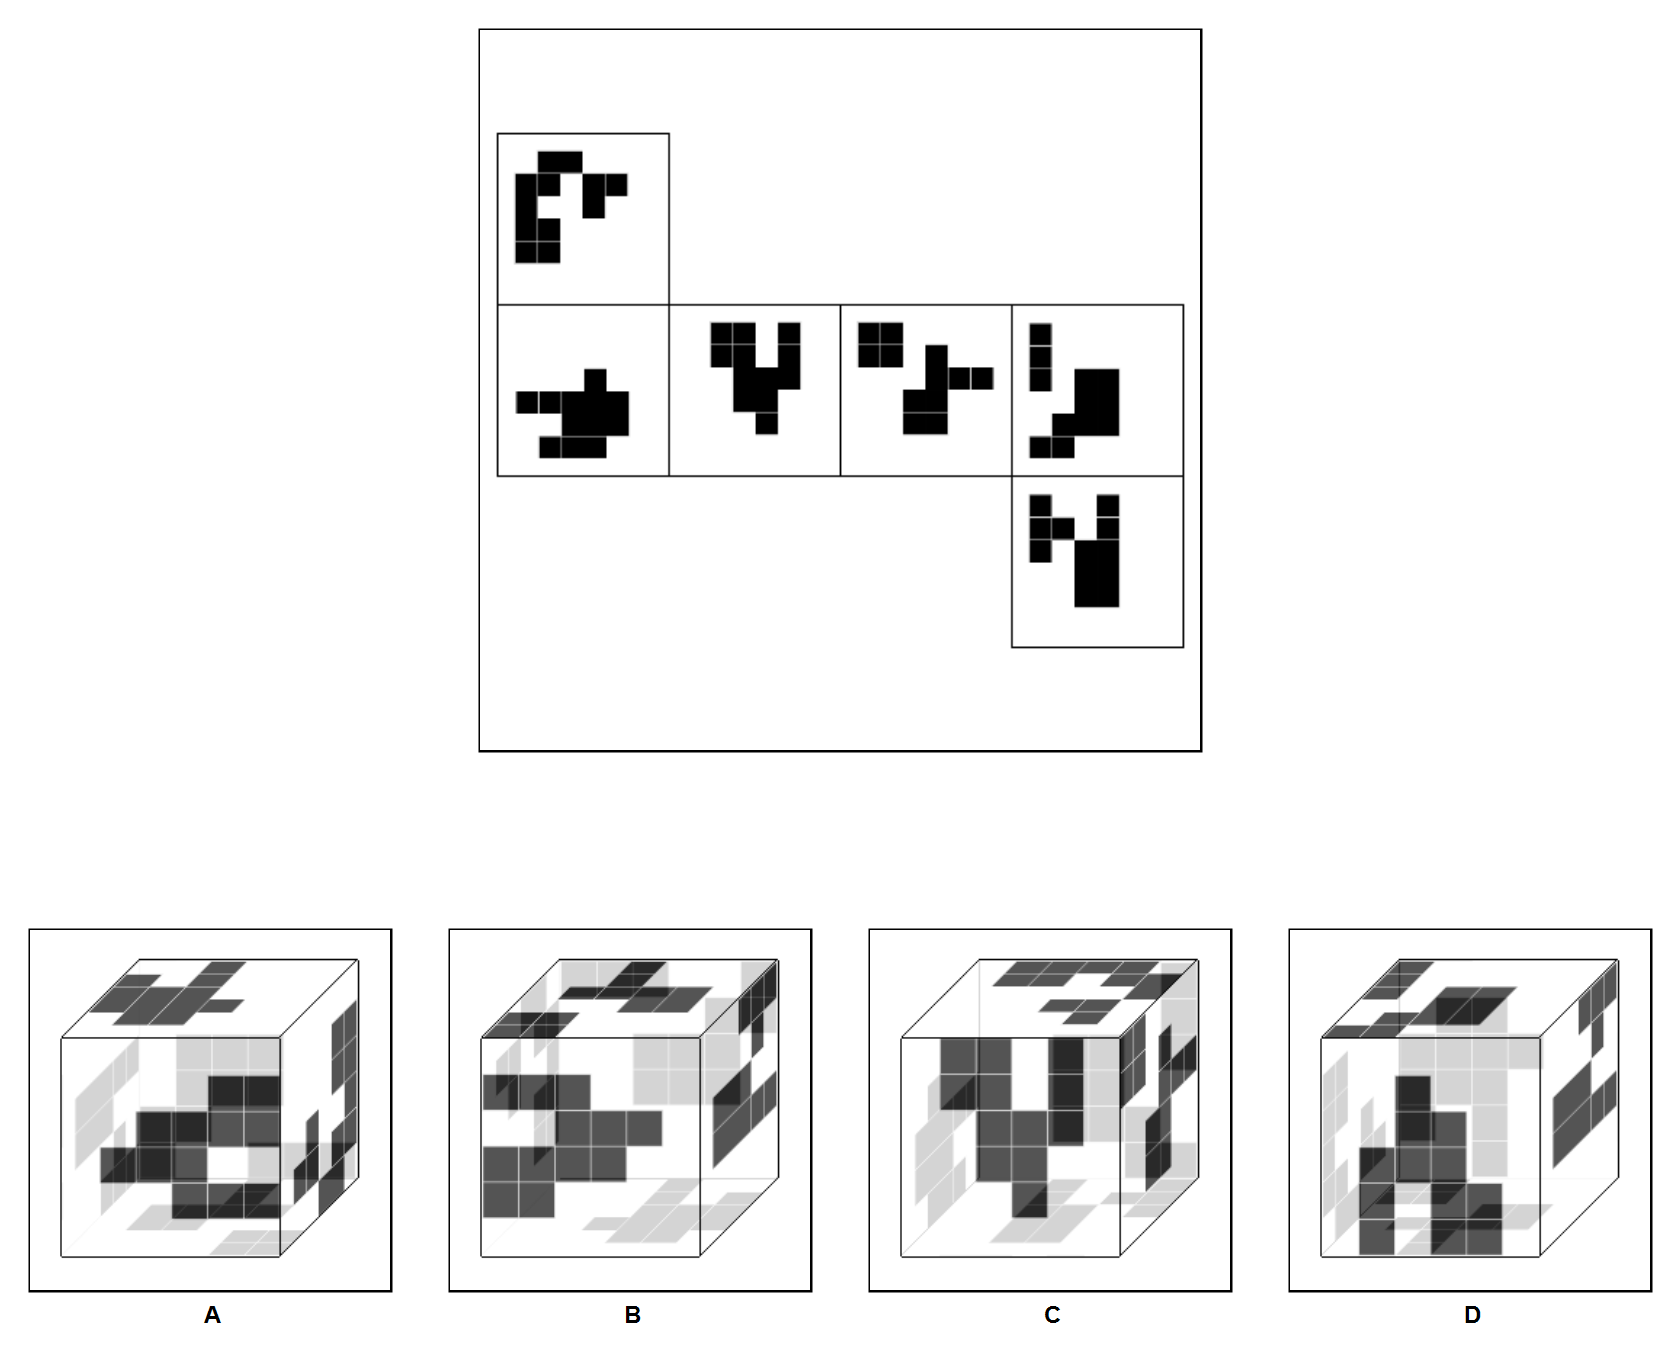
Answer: D